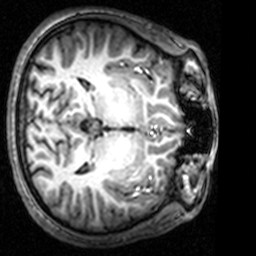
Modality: T1w
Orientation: axial